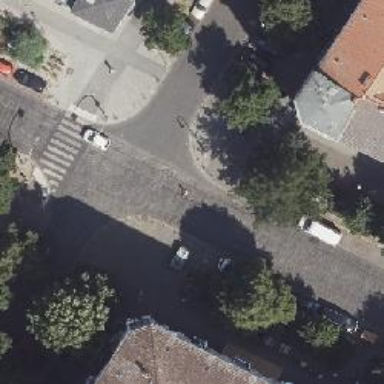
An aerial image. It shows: Unmarked crossing with kerb extensions on both sides of the road.